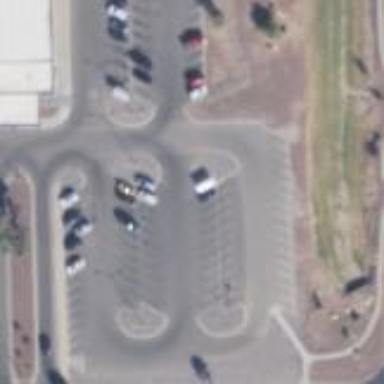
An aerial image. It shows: Parking area with surface.